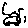
Label: car